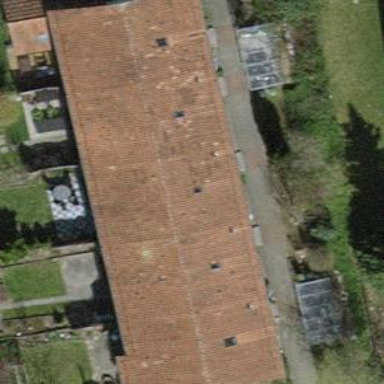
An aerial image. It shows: Building with tiled roof.